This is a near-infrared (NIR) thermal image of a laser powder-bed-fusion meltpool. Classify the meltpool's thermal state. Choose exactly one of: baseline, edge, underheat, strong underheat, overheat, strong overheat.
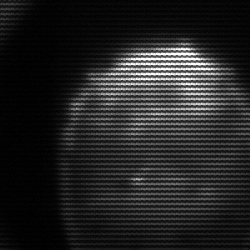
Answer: edge